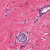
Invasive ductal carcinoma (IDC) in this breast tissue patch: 0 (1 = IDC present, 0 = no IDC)